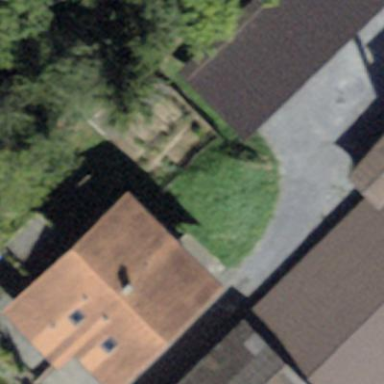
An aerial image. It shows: Residential building.